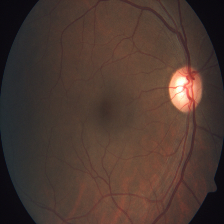
Diabetic retinopathy grade: Severe